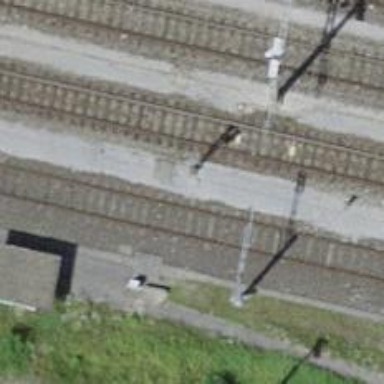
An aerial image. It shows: Railway signal.